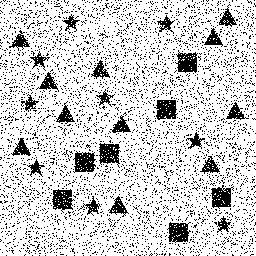
Squares: 7
Triangles: 11
Stars: 9
Total shapes: 27